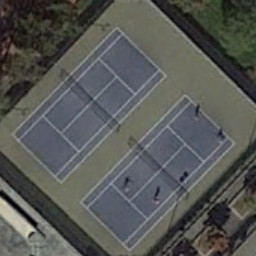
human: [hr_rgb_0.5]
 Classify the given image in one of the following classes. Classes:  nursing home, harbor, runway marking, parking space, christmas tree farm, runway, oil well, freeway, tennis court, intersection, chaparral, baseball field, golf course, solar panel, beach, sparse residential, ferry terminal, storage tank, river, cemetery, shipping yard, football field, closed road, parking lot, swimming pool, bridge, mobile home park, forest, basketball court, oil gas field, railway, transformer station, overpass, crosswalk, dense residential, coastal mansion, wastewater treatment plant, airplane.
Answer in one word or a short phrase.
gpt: tennis court